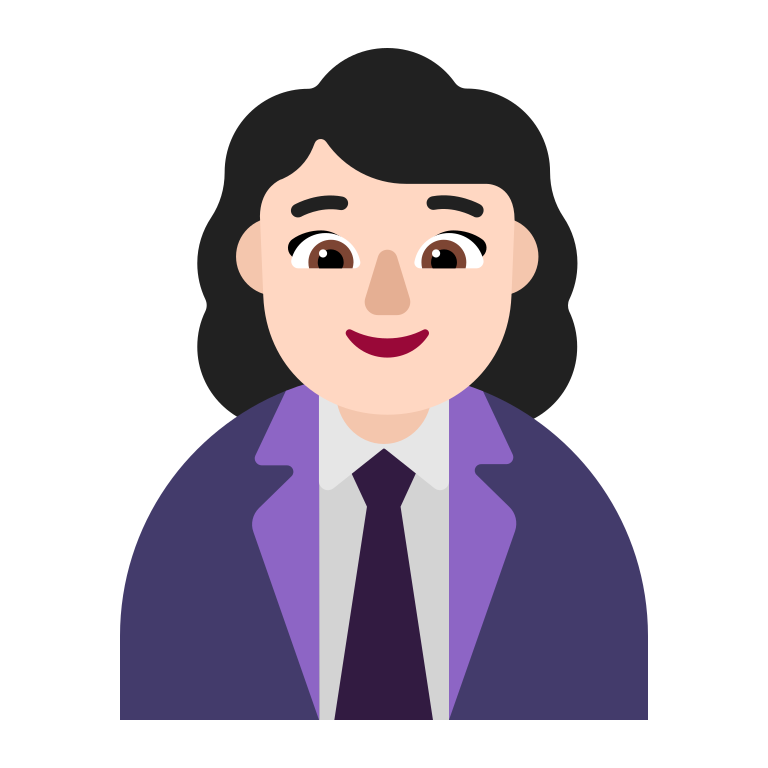
woman office worker flat light